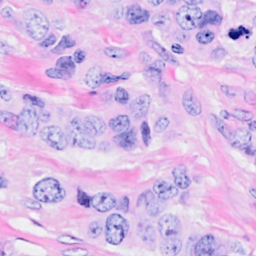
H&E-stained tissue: Breast